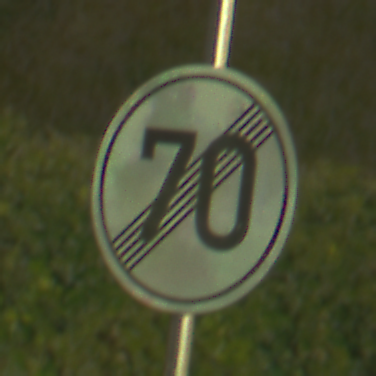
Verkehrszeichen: EndeGeschwindigkeit70
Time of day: Night
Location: Outdoor (Urban)
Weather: PartlyCloudy
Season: NotSpecified
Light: Artificial